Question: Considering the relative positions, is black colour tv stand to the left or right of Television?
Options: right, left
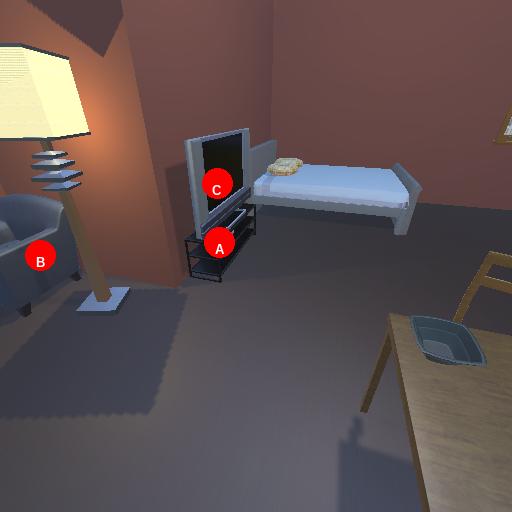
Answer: right